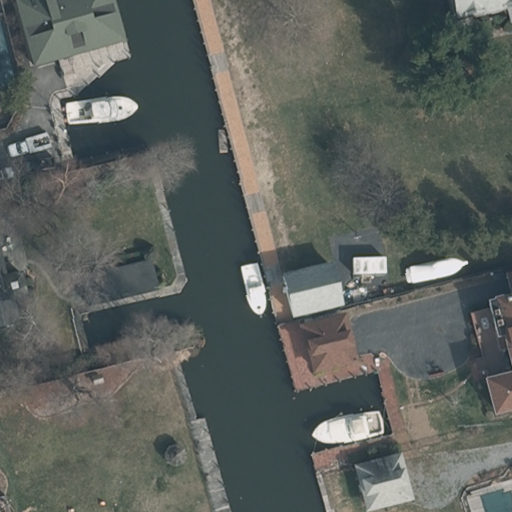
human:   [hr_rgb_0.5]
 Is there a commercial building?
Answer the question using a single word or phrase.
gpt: no

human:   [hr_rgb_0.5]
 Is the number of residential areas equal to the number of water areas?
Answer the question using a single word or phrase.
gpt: yes

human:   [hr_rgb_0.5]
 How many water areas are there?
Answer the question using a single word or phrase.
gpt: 1

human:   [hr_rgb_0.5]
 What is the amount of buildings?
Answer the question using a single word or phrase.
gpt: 8

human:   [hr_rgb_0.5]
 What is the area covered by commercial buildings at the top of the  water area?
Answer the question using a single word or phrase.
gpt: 0m2

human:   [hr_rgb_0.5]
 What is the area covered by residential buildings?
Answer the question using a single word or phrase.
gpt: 956m2

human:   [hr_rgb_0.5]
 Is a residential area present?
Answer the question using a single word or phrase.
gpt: yes

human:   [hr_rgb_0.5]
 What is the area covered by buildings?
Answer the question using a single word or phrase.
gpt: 1272m2

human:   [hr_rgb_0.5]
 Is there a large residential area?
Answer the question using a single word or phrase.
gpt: yes

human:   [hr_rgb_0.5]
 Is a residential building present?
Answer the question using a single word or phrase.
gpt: yes

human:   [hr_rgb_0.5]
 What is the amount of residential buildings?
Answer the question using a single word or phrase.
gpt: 4

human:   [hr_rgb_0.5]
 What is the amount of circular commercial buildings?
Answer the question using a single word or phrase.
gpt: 0

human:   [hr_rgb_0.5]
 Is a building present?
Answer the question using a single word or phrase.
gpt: yes

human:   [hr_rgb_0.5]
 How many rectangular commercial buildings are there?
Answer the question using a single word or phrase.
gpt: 0

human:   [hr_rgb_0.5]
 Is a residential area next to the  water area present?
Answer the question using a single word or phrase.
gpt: yes

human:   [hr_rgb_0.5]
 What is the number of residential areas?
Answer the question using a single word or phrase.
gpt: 1

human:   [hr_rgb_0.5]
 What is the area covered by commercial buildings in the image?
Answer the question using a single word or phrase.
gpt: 0m2

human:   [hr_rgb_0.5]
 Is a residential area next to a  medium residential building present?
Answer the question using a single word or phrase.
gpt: yes

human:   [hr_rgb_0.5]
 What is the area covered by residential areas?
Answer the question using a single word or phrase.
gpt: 10595m2

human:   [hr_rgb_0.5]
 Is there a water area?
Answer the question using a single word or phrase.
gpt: yes

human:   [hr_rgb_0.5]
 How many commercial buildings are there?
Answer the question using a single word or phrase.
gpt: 0

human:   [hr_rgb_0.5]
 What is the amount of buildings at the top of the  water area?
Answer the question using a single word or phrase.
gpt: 2

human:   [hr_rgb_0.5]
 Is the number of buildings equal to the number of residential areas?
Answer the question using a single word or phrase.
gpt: no

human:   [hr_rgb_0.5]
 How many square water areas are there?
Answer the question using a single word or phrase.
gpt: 0

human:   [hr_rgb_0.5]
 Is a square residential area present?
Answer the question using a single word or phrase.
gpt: no

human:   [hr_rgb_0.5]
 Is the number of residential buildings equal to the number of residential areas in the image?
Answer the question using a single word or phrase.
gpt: no

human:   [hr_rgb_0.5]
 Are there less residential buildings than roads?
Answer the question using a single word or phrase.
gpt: no

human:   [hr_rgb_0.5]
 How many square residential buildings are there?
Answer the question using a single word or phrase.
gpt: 0

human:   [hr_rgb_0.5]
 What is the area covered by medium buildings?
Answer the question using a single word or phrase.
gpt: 1033m2

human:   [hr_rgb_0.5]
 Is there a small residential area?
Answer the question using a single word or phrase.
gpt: no

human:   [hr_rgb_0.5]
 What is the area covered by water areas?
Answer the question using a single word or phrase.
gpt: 1536m2

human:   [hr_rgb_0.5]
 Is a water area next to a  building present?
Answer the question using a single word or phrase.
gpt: yes

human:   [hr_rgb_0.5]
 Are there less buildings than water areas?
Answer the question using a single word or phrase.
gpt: no

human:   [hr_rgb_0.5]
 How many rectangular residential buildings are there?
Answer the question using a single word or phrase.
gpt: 1

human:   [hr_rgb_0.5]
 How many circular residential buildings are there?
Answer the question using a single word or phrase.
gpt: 0

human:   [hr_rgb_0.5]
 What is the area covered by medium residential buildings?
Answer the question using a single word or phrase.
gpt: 812m2

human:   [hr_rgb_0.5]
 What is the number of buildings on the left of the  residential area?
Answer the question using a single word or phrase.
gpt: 8

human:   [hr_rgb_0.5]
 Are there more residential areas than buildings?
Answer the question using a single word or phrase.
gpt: no

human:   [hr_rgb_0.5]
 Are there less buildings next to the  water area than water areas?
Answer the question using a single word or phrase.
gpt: no

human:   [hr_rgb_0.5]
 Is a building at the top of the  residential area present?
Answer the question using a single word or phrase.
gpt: yes

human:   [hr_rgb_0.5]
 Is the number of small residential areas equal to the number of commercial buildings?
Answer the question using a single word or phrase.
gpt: yes

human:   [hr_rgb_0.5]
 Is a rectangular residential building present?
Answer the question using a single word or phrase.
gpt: yes

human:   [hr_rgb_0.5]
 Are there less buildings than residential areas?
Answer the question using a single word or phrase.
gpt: no

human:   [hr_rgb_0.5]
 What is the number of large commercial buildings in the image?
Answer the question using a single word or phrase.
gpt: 0

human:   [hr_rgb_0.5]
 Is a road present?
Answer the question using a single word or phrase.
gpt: no

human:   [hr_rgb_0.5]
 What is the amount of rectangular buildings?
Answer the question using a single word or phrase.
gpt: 5

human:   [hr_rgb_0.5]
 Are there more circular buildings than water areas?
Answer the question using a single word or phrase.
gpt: no

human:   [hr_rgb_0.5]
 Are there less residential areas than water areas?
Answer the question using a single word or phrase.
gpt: no

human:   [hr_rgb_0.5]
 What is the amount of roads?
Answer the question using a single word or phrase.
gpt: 0

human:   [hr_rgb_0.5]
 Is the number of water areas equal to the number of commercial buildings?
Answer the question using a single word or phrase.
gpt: no

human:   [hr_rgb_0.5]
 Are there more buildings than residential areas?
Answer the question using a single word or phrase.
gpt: yes

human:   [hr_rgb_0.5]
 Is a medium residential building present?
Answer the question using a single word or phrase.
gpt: yes

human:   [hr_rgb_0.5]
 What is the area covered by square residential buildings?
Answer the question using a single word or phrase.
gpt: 0m2

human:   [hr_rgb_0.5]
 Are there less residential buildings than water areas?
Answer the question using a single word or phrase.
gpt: no

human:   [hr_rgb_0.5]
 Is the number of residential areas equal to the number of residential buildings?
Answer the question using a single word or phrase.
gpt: no

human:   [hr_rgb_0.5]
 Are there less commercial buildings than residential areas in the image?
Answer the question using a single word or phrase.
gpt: yes

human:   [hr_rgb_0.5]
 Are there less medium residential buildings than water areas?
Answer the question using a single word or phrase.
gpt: no

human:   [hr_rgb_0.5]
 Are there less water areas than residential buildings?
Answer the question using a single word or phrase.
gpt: yes

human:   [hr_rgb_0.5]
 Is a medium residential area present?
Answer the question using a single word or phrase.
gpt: no

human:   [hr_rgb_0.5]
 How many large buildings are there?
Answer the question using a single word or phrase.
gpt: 0

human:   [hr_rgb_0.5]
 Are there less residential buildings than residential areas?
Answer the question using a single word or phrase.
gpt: no

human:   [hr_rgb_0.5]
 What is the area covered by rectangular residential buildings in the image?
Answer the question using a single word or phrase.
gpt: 63m2

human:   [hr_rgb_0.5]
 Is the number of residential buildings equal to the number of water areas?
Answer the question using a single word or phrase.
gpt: no

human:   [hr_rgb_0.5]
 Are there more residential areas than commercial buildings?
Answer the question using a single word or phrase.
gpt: yes